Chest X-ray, PA view. Patient: 40 years old, sex M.
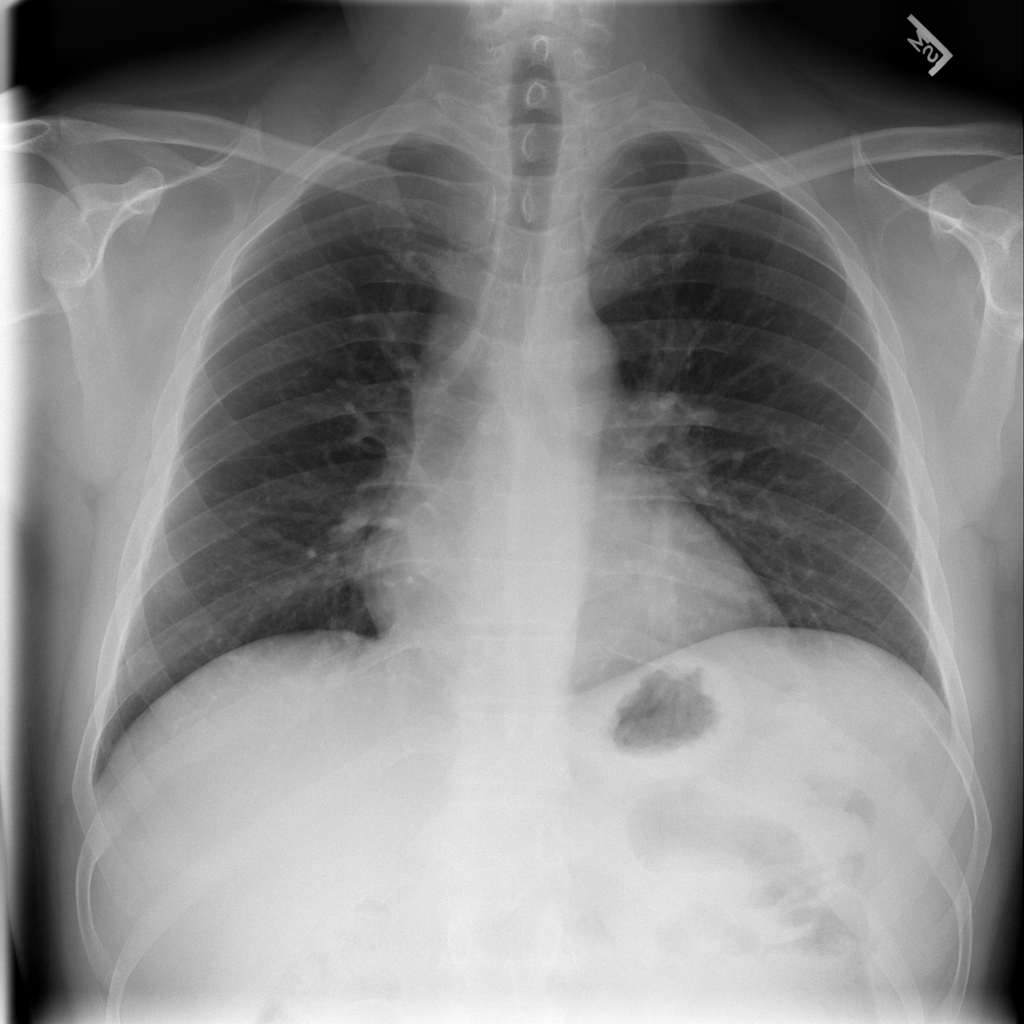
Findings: No Finding